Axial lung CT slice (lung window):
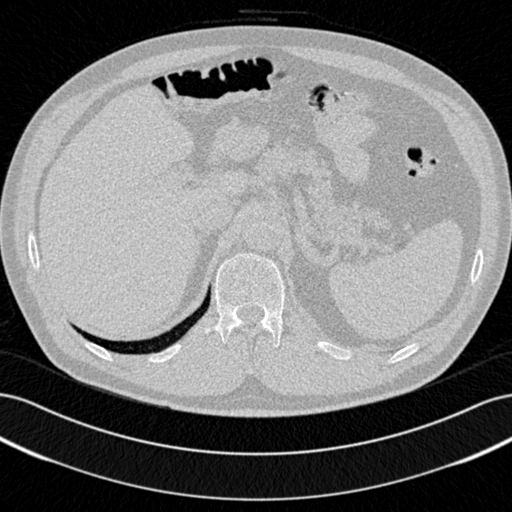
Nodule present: no